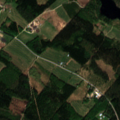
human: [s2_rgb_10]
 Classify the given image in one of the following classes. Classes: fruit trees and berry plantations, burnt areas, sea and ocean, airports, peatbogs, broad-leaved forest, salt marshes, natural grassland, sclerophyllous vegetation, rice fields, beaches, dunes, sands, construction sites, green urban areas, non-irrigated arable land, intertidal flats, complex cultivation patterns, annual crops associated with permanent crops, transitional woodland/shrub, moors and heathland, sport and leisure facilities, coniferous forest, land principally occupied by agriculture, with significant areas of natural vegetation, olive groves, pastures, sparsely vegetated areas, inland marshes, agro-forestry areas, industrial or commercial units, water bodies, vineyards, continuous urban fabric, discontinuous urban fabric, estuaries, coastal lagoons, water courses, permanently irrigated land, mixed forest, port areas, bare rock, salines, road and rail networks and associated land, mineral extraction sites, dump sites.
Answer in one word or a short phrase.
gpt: land principally occupied by agriculture, with significant areas of natural vegetation, coniferous forest, mixed forest, water bodies